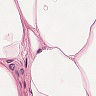
Metastatic tissue present: no